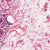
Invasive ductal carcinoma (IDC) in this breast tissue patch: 0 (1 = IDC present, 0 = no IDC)